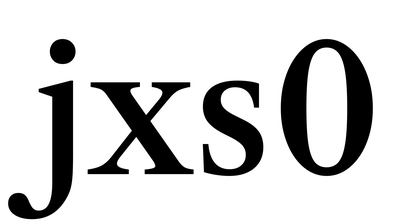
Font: LibreCaslonText_Medium